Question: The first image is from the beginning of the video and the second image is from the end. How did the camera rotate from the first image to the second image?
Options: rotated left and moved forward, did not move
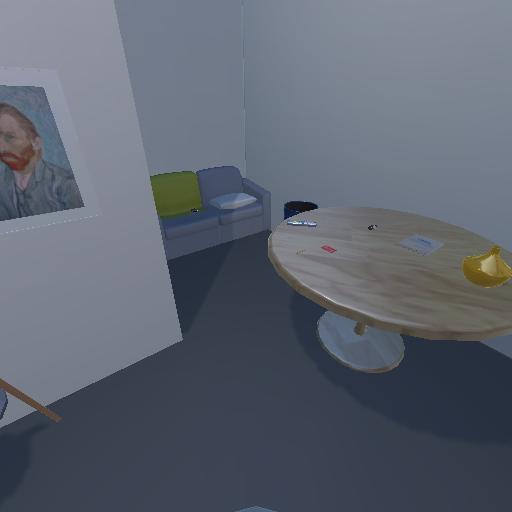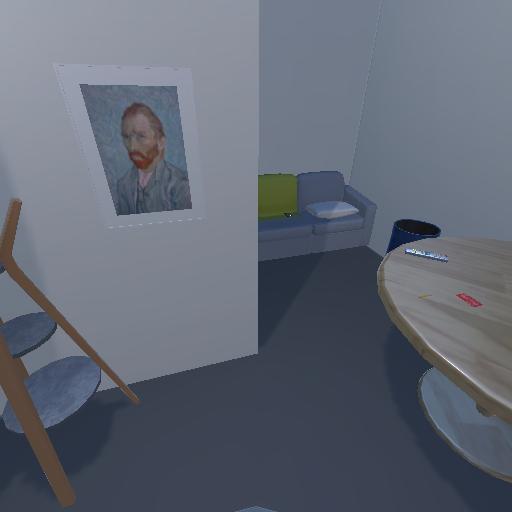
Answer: rotated left and moved forward